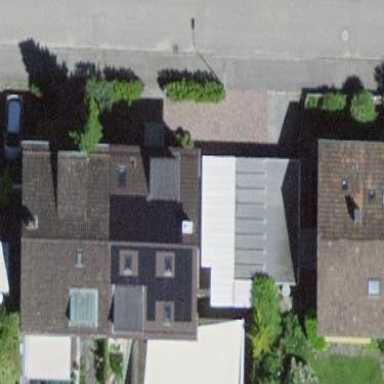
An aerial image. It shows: Building with gabled roof made of roof tiles.